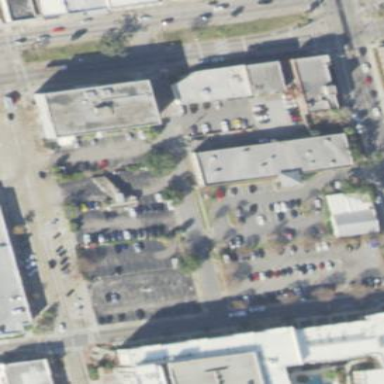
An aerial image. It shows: Paved parking area.